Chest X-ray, PA view. Patient: 37 years old, sex F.
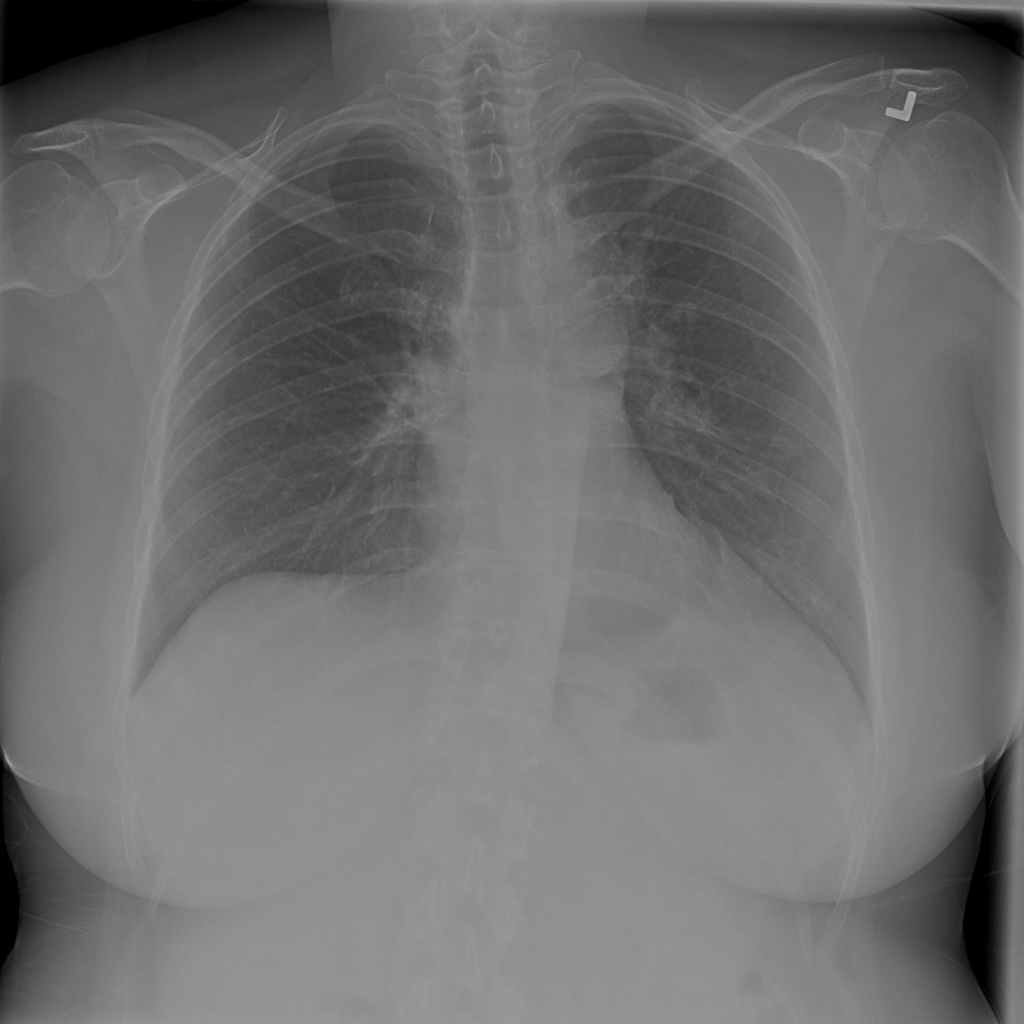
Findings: No Finding